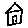
Label: house